Field crop: maize
Growth stage: 1
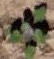
Species: chenopodium